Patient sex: M
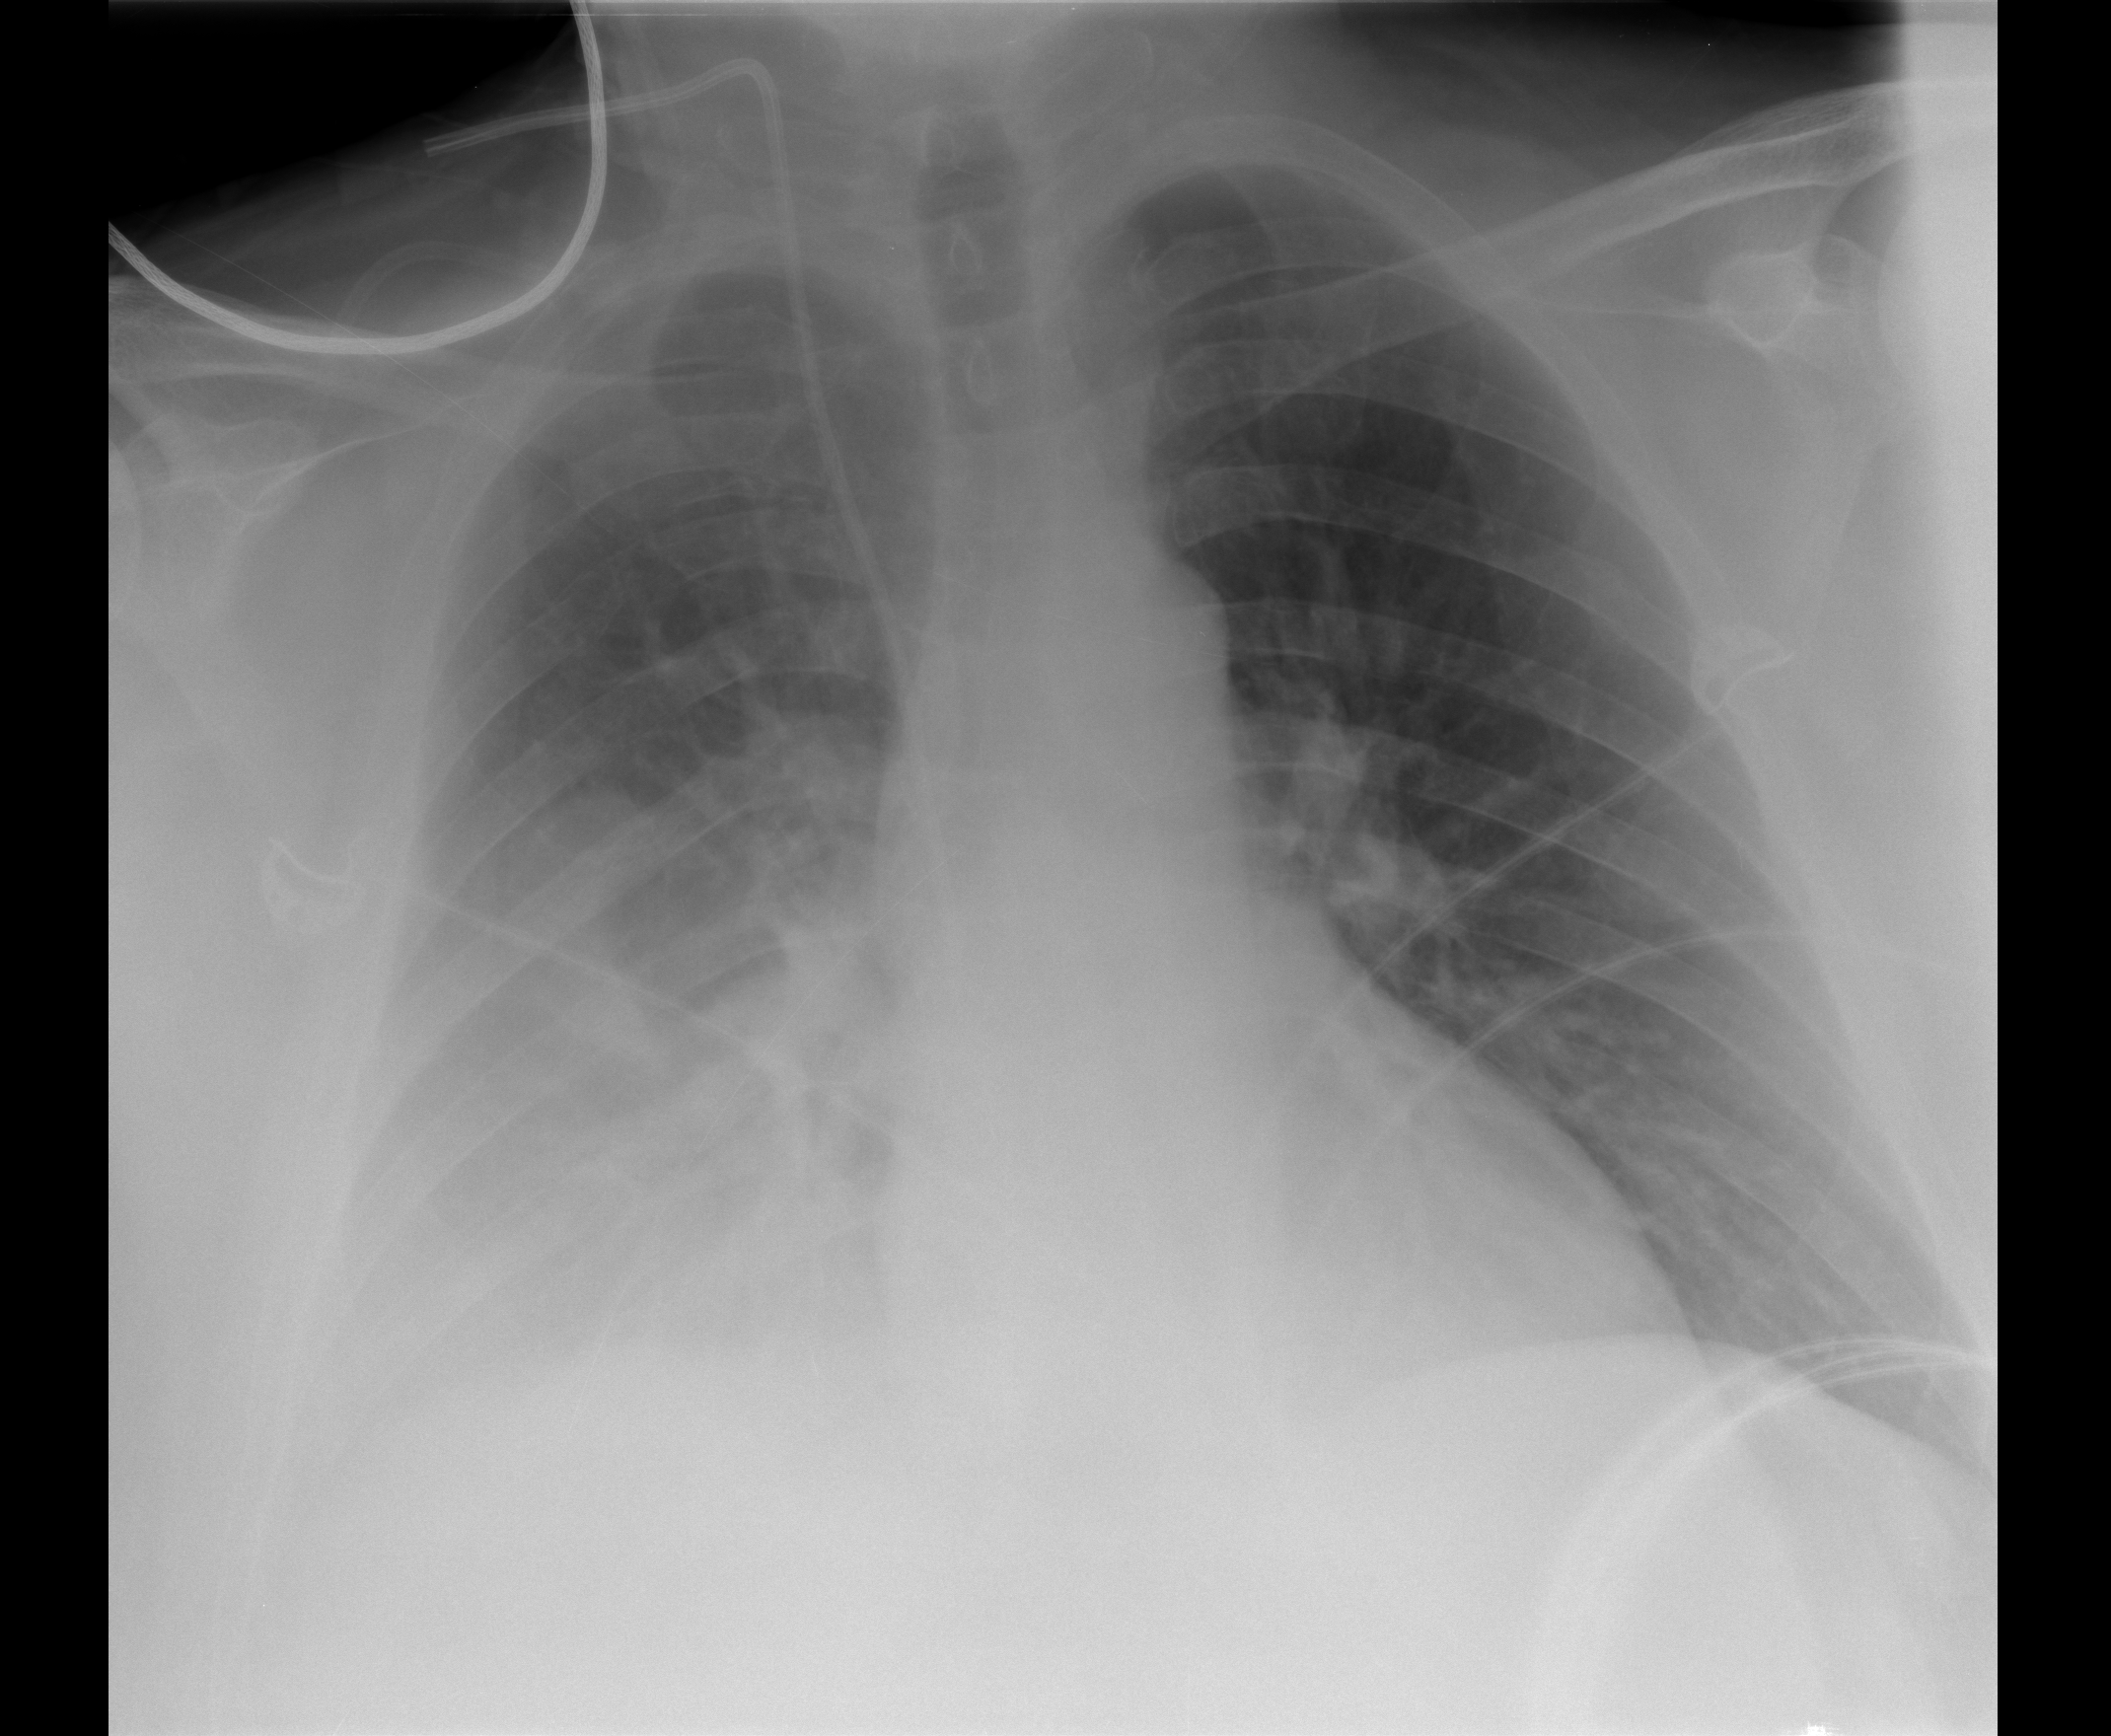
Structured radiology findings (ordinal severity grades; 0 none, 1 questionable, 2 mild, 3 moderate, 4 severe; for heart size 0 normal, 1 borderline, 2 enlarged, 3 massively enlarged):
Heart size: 0
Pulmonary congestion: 0
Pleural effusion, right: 2
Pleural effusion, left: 0
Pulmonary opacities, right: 0
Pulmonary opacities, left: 0
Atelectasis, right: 2
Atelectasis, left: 0